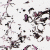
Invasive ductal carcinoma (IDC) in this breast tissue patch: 0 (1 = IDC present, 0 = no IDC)